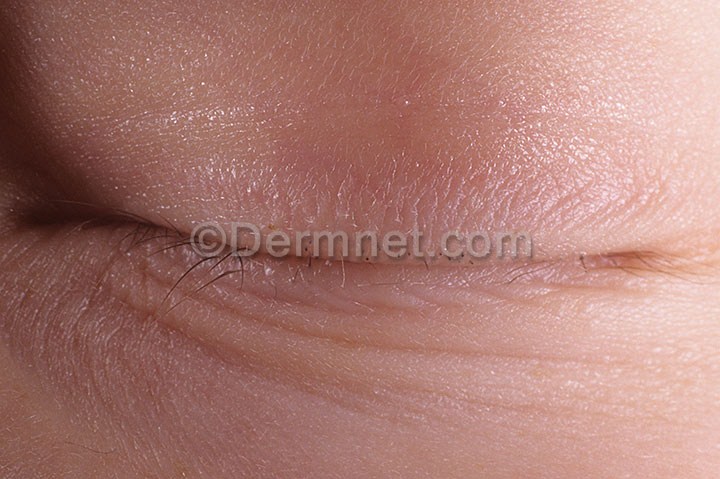
Disease: Hair Loss Photos Alopecia and other Hair Diseases